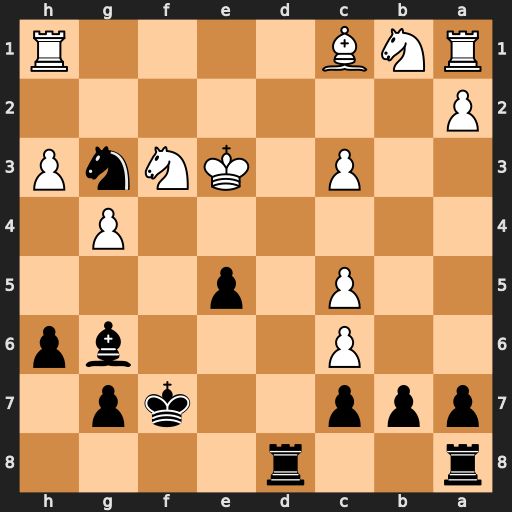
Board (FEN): r2r4/ppp2kp1/2P3bp/2P1p3/6P1/2P1KNnP/P7/RNB4R
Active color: b
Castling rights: -
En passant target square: -
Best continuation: Rd3+ Kf2 Nxh1+